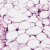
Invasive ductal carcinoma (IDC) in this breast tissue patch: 0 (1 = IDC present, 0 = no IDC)